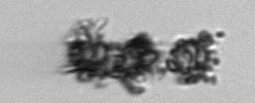
Label: Thalassiosira_TAG_external_detritus